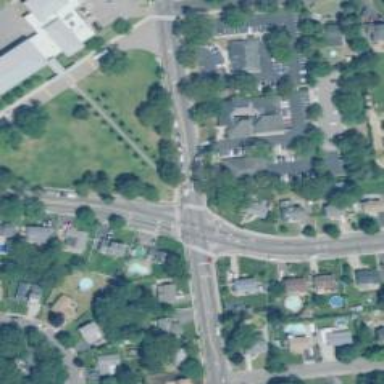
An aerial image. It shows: Marked crossing on the road.